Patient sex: F
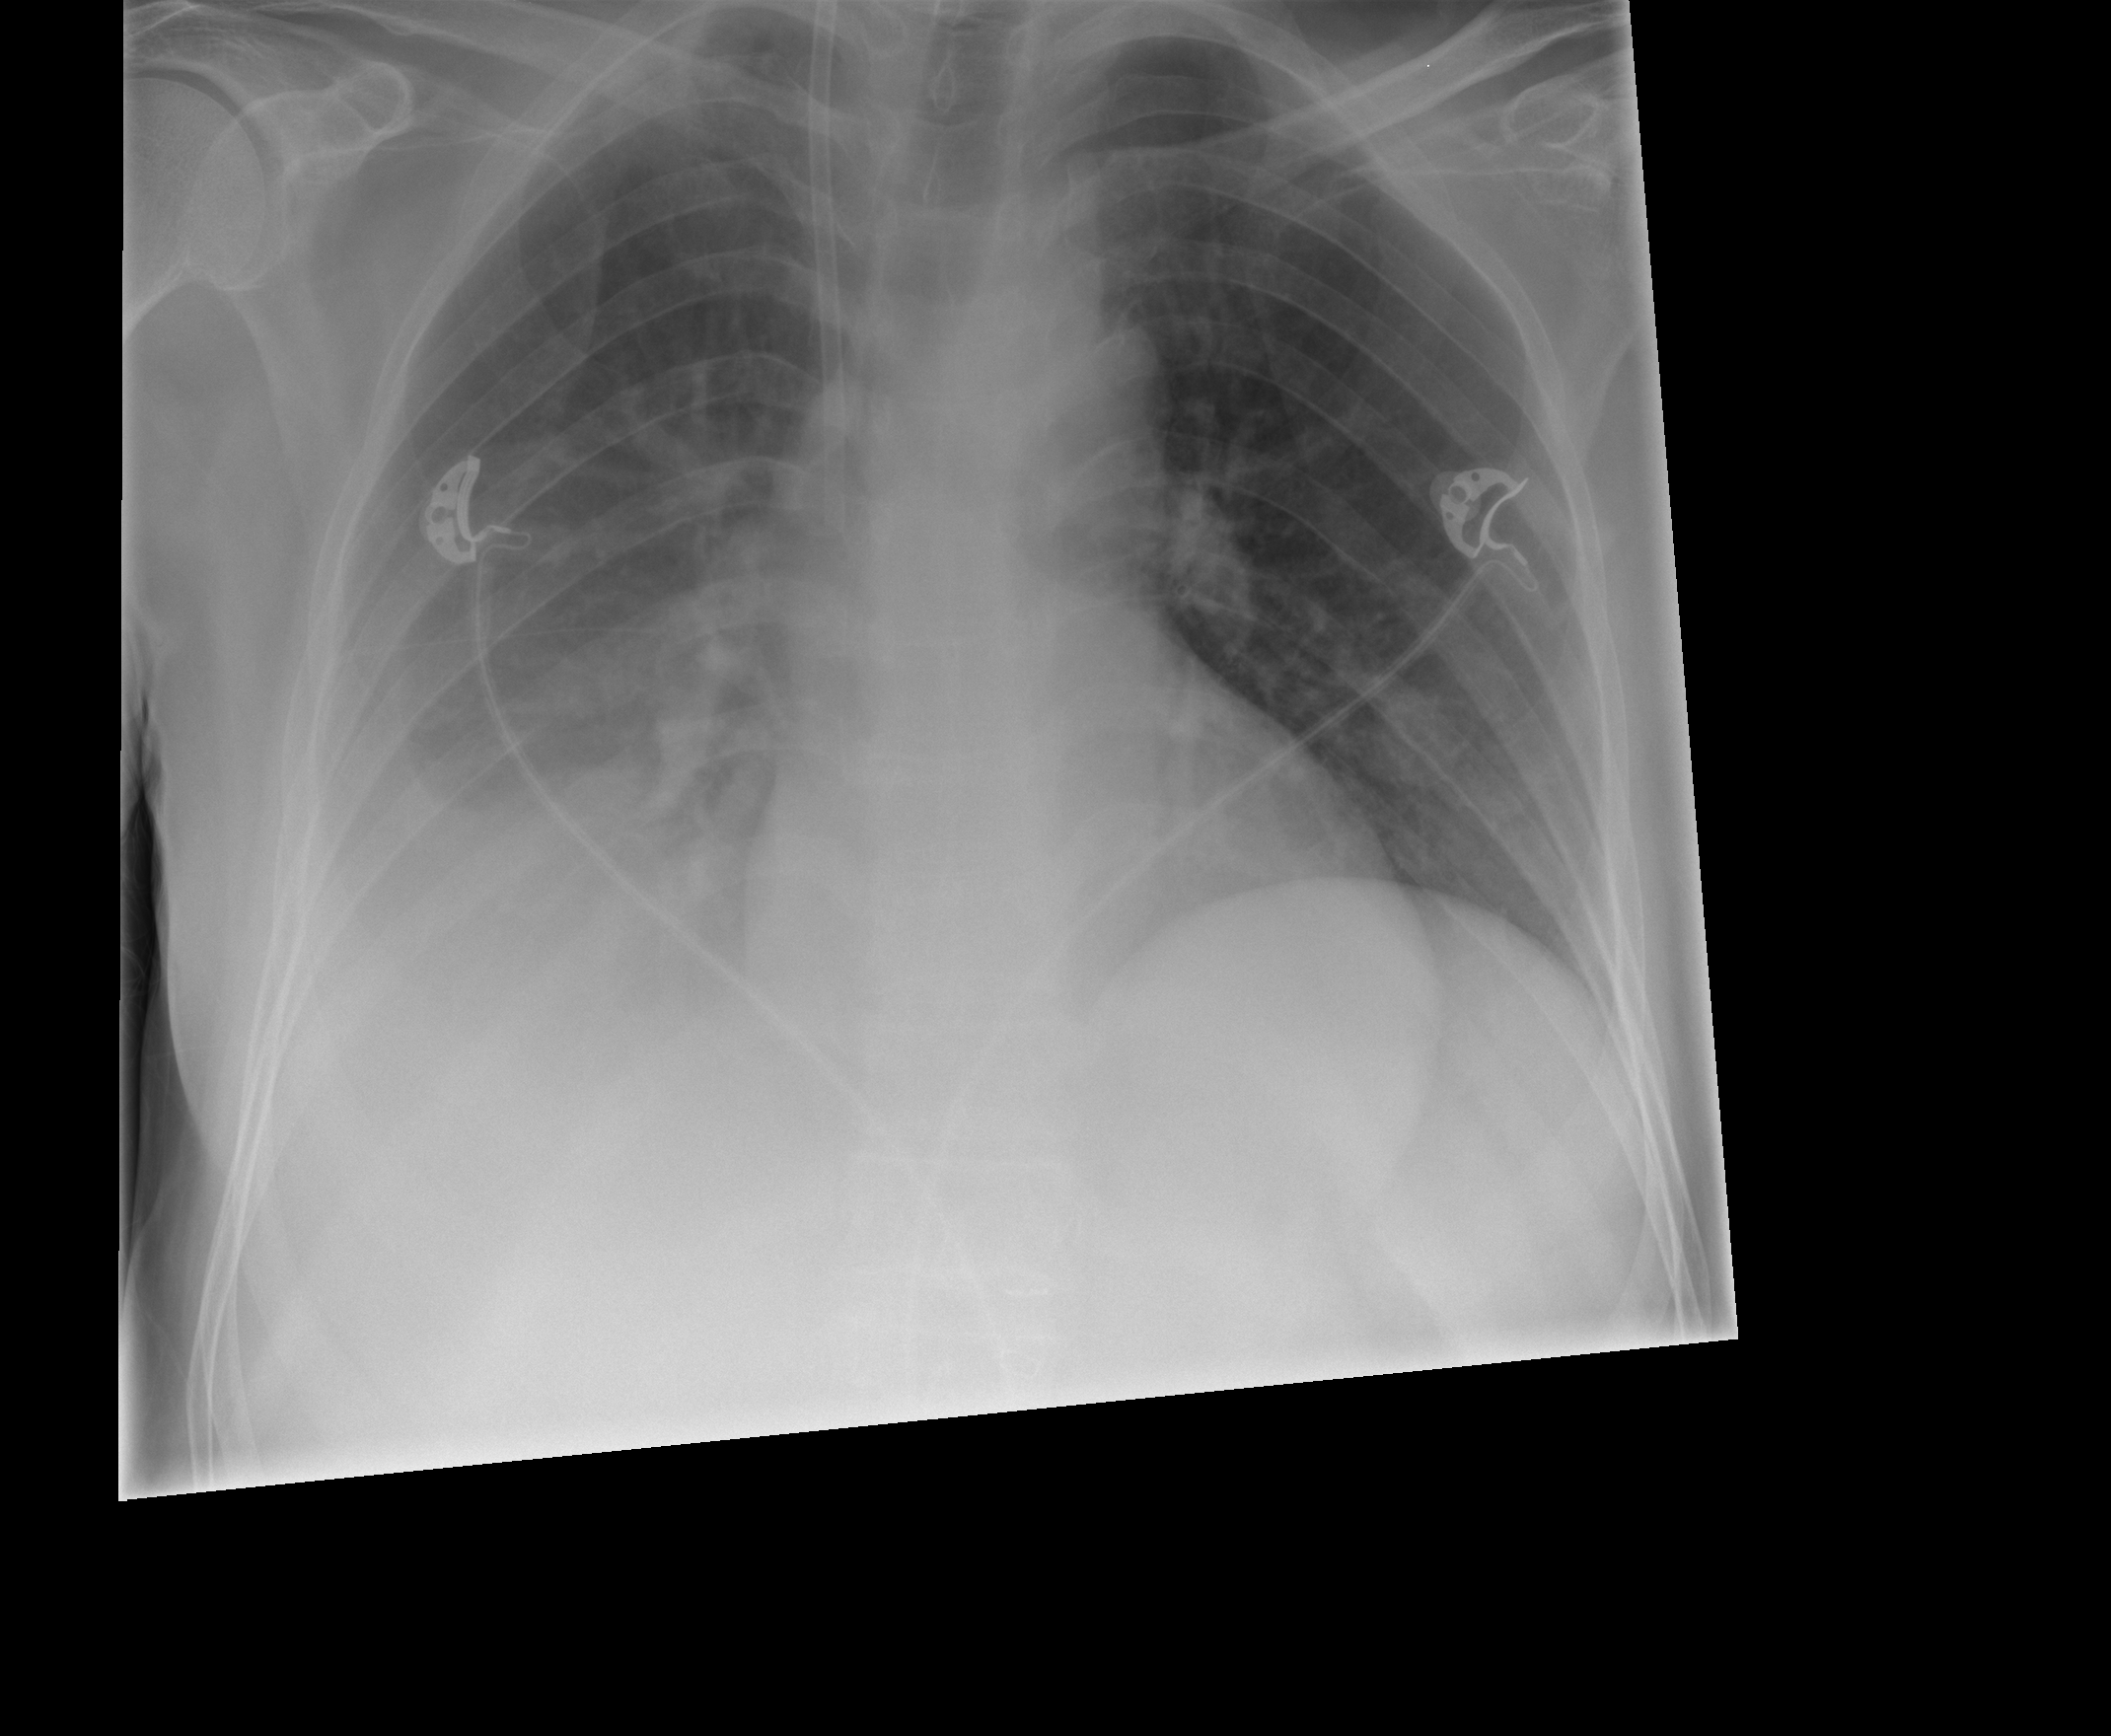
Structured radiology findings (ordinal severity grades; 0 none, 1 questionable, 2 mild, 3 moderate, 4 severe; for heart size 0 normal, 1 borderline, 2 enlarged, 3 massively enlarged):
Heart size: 1
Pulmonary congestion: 2
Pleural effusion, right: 3
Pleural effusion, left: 0
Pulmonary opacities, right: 0
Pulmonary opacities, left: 0
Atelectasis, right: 2
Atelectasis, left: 0